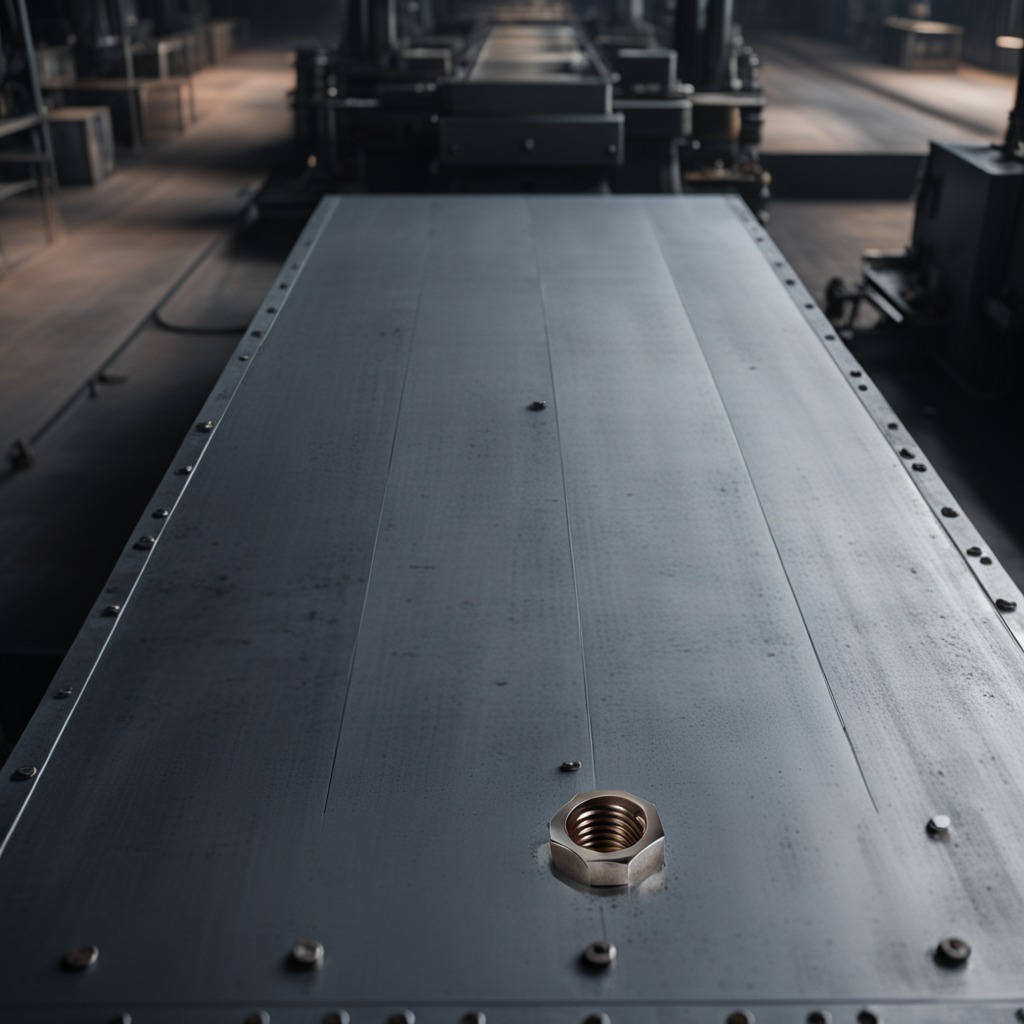
A metal nut lies on the cold steel table in a mining workshop.